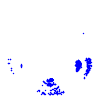
Particle: proton